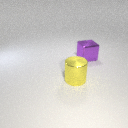
large purple metal cube to the right of large yellow metal cylinder